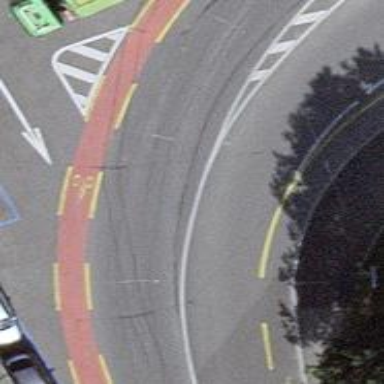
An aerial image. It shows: Tertiary road with trolley wires for electric trolleys.